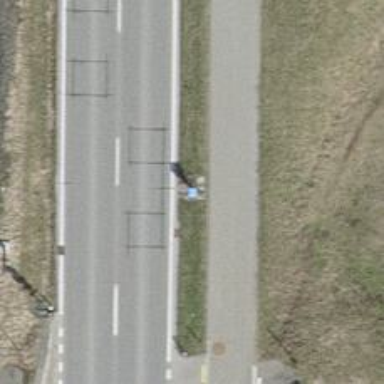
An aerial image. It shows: Traffic monitoring system is in place.